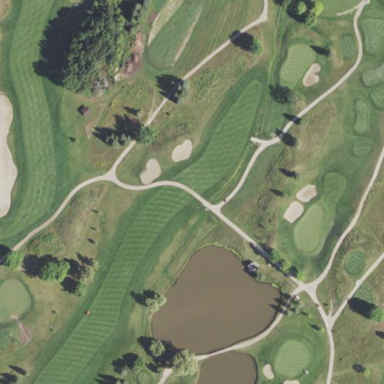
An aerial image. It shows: Grassy area designated as golf fairway.